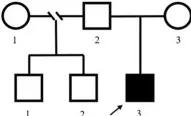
Genealogy map of the patient's family (A). Sanger sequencing of SLC9A6 of the patient with Christianson syndrome and his family.
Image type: pathology (giemsa)